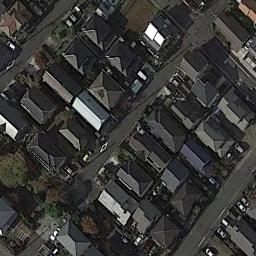
Label: residential